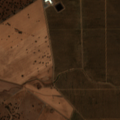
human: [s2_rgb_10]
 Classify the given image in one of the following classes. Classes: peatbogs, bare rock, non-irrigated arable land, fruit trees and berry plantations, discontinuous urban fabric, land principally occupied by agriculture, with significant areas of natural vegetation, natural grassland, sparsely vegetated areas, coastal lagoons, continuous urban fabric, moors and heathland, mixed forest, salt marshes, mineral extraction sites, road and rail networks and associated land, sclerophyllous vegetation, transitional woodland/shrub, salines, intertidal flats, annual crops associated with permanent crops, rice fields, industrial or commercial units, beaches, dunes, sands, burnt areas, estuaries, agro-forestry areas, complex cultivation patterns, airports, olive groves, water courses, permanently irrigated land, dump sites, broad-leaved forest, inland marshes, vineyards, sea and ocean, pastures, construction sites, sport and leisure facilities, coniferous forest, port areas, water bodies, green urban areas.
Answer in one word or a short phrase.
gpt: non-irrigated arable land, olive groves, agro-forestry areas